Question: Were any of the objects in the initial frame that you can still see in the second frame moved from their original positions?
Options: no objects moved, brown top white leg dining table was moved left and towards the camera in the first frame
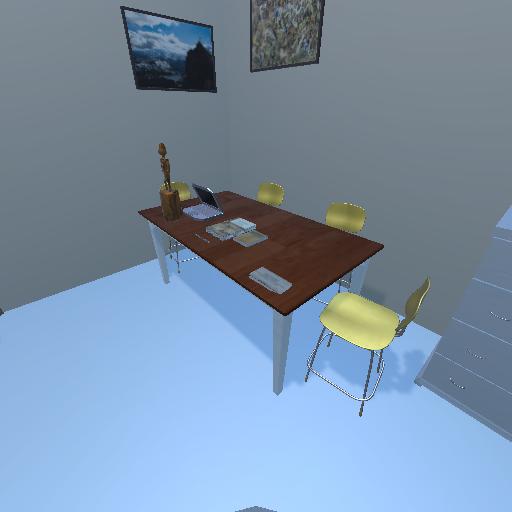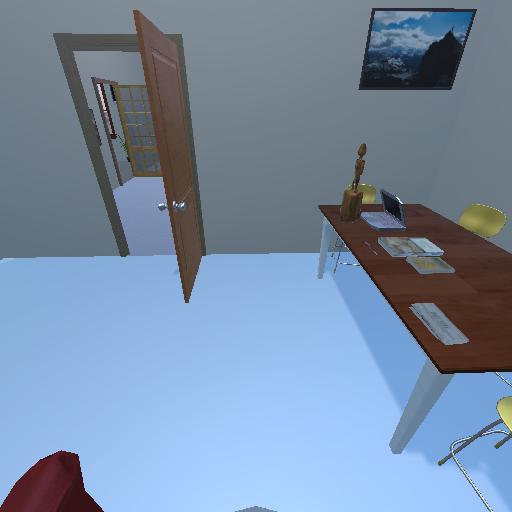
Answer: no objects moved